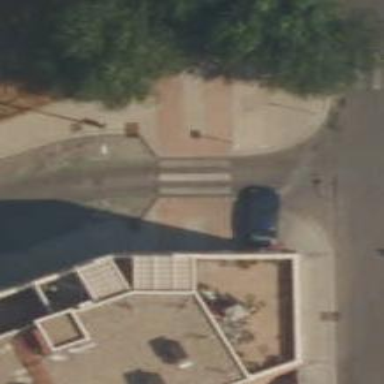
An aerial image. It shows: Uncontrolled zebra crossing on the road.